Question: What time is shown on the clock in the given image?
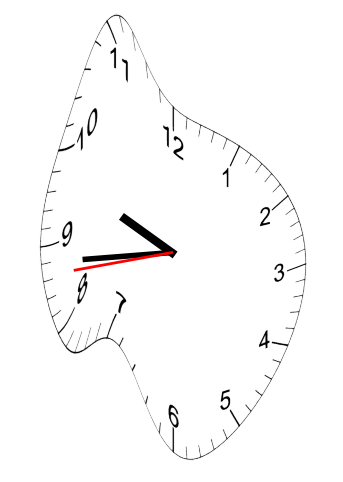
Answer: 09:43:43